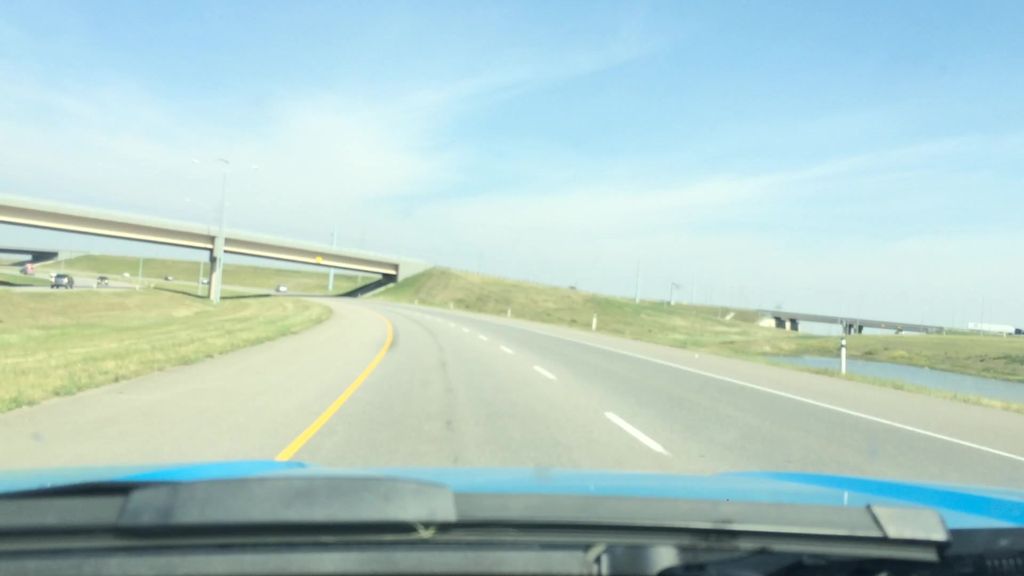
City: calgary